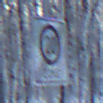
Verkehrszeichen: EndeZone20
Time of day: MorningAfternoon
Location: Outdoor (Nature)
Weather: Clear
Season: Winter
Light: Natural